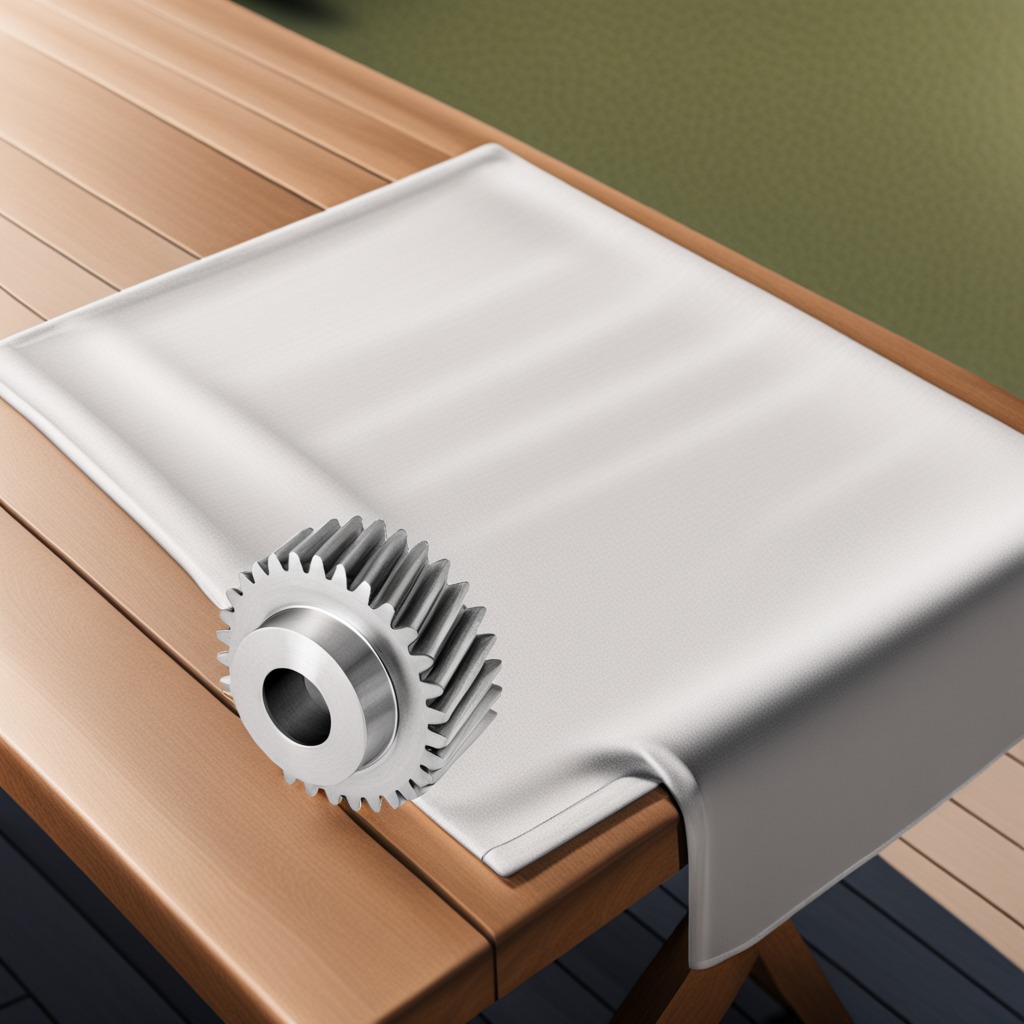
A steel gear with teeth is lying on a wooden table in an outdoor workshop during daytime bright natural light soft shadows worn but beneath the cloth.